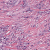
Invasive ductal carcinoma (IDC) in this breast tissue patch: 1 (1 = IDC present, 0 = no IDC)